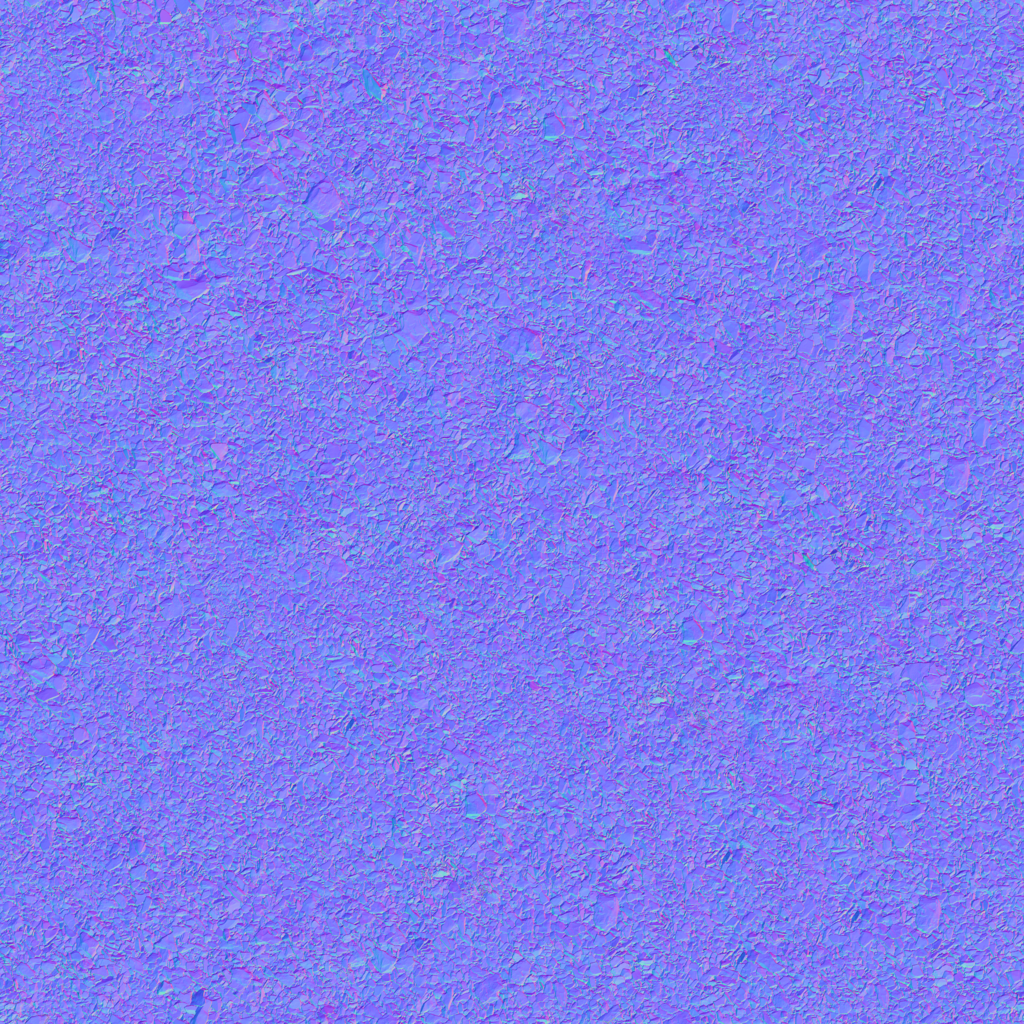
Texture map type: NormalDX